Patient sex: M
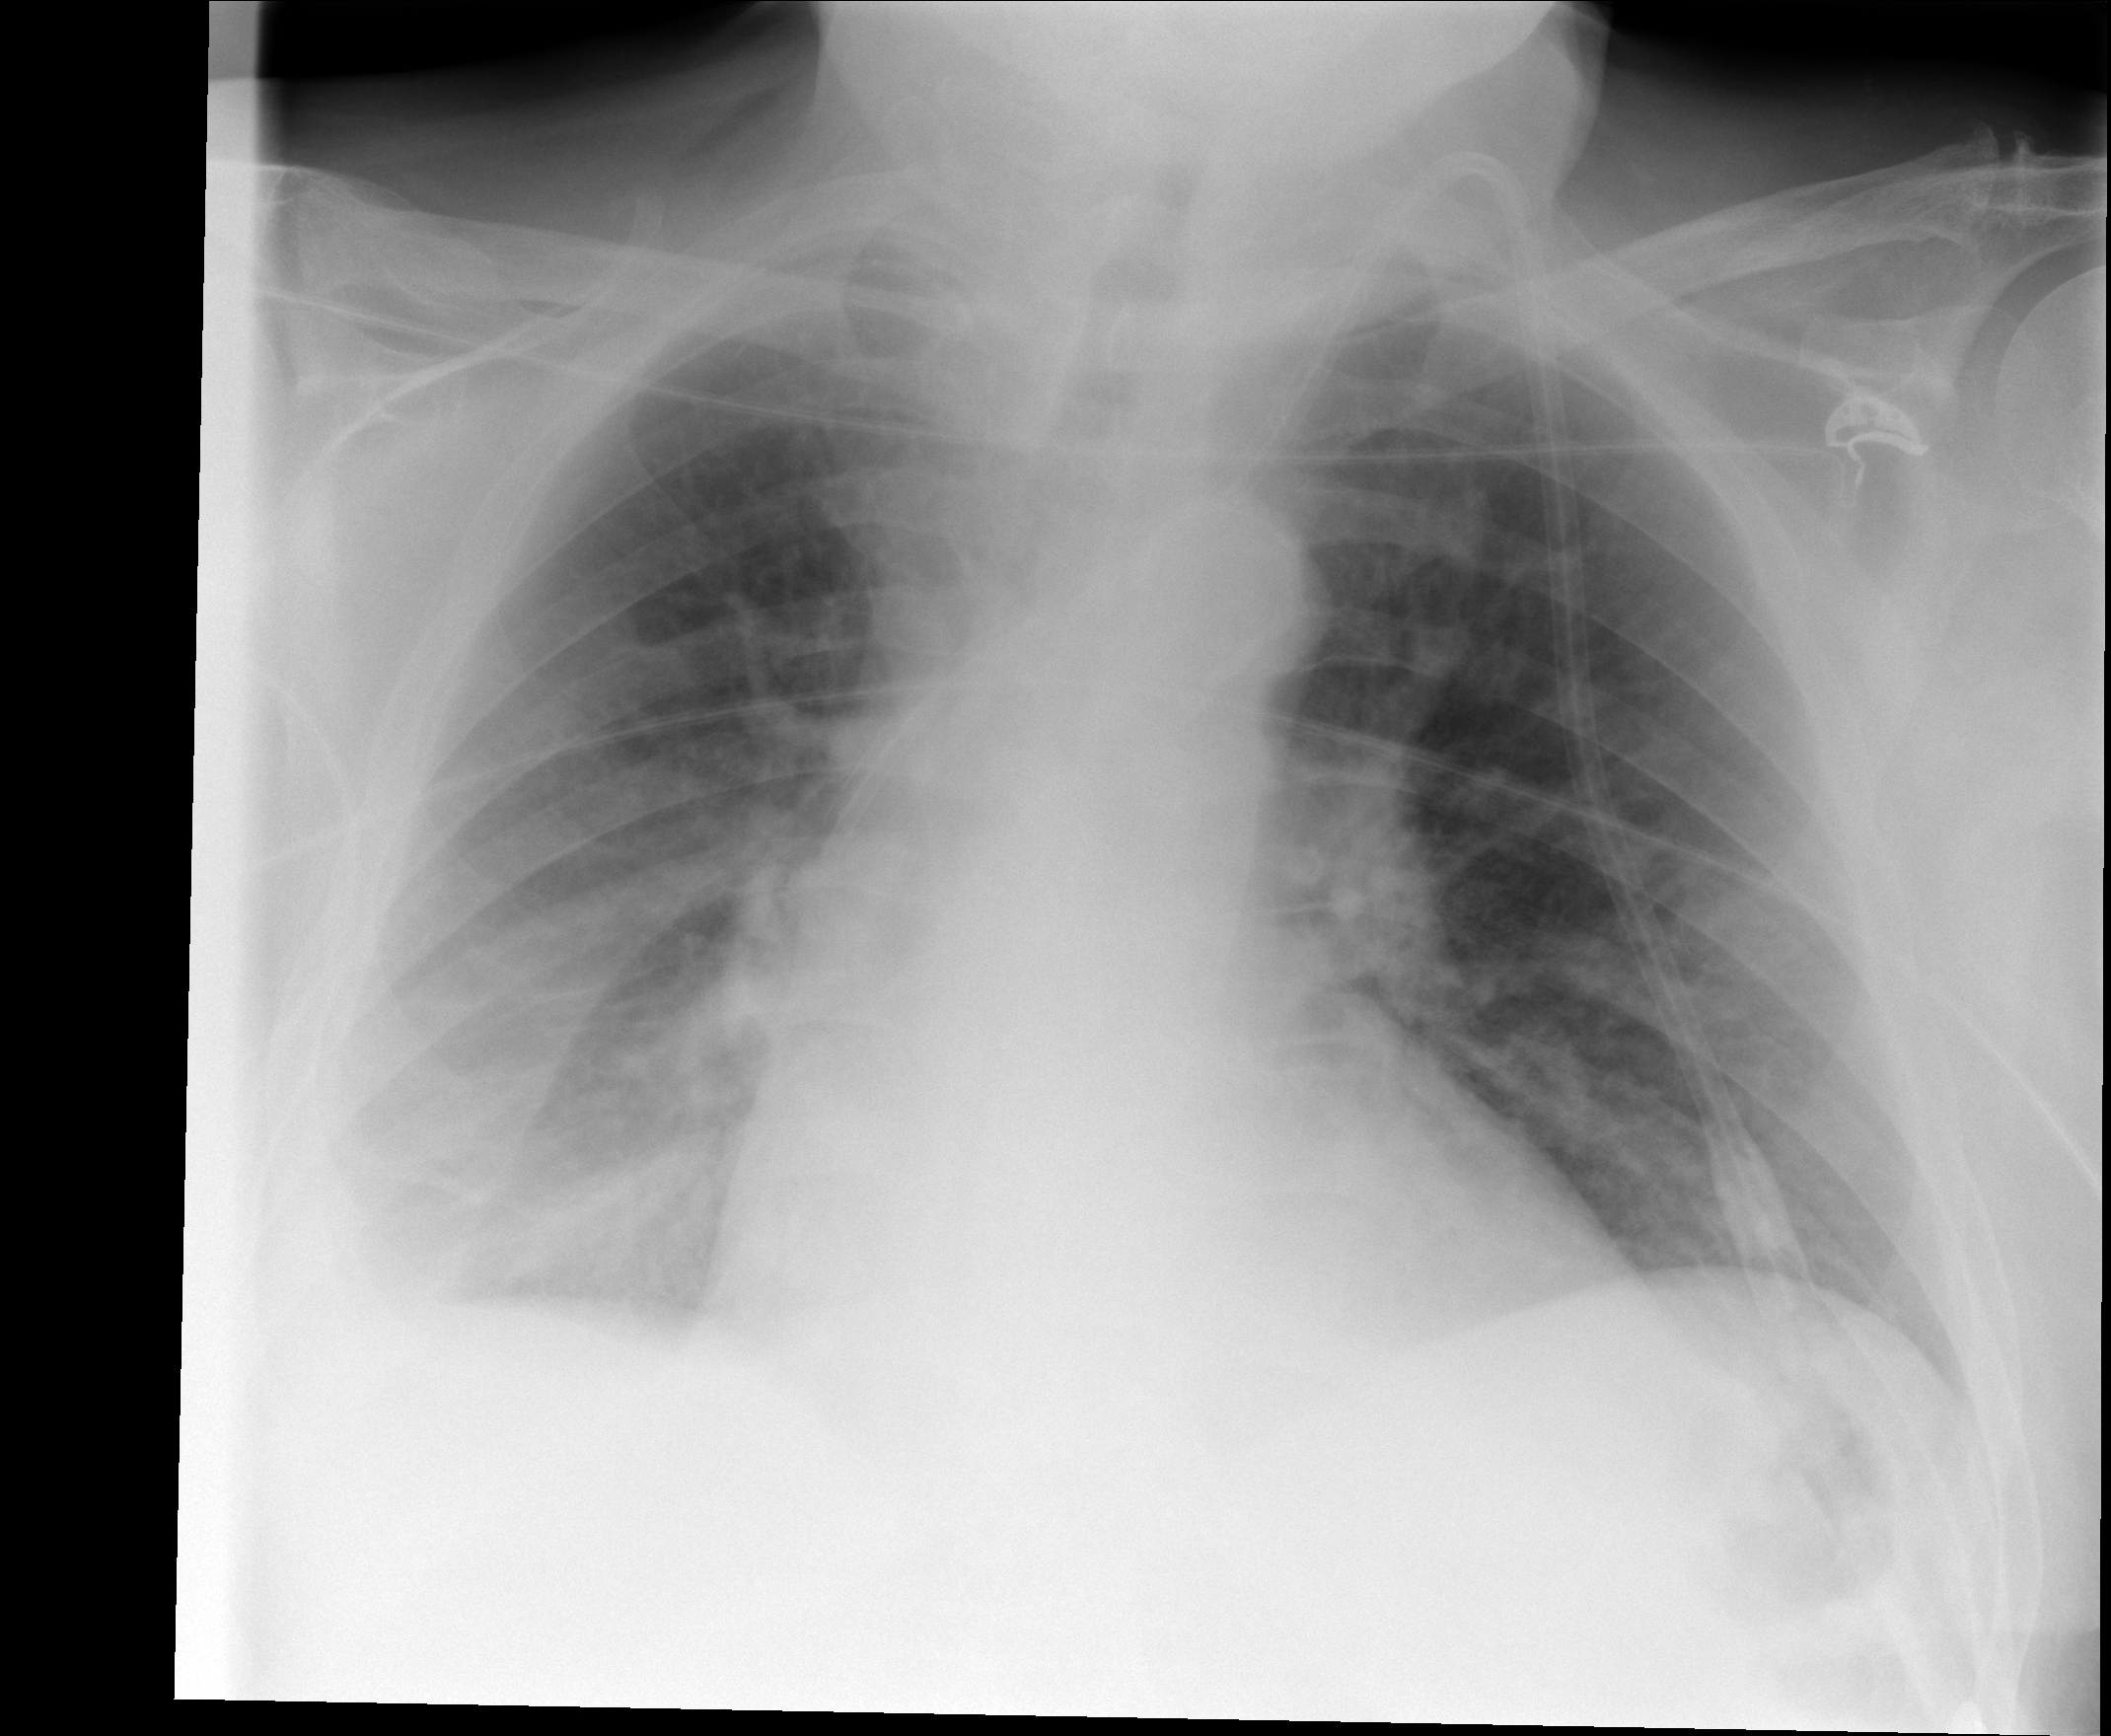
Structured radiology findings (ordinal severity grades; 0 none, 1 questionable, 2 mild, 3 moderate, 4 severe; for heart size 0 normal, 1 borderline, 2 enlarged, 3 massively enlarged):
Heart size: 2
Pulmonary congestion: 2
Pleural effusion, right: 2
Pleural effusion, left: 1
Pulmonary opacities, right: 2
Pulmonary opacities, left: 2
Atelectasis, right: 2
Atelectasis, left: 2